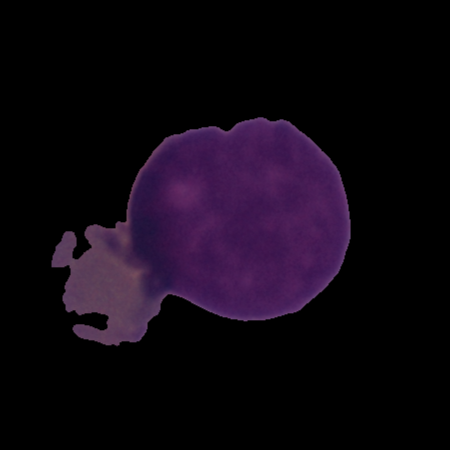
Label: cancer